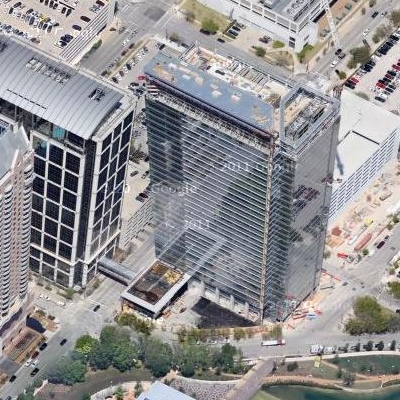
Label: cIndustry